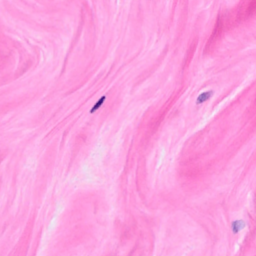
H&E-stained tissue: Breast